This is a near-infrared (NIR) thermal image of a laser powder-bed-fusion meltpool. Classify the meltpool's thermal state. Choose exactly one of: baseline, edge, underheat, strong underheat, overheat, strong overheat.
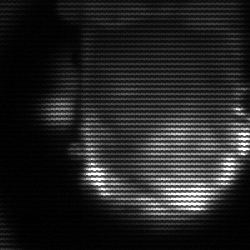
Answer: baseline